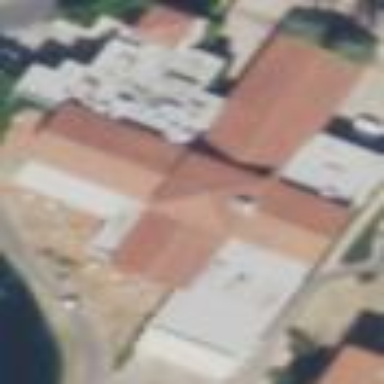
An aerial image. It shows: Hotel building.